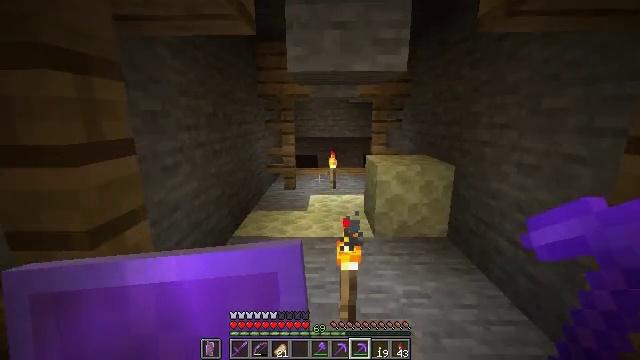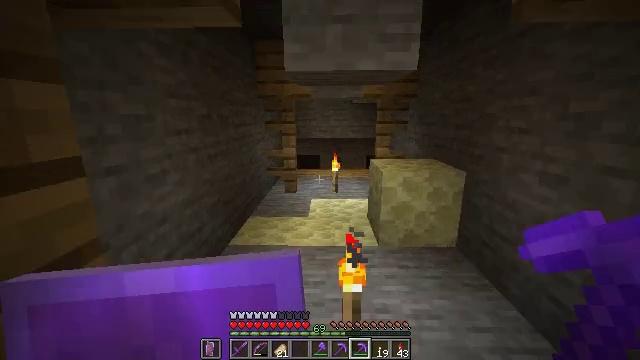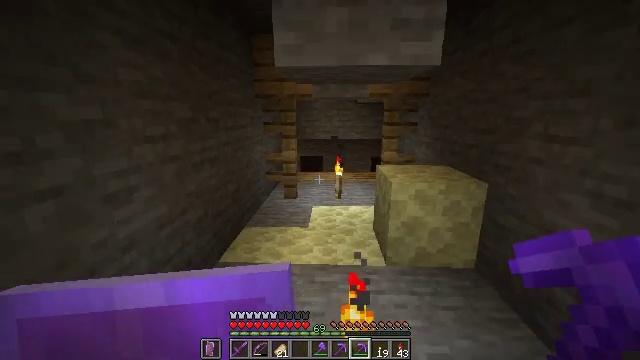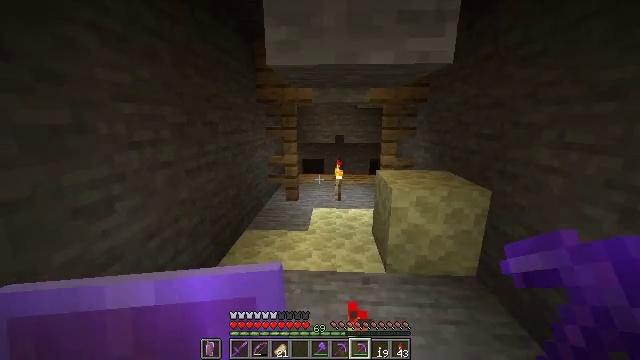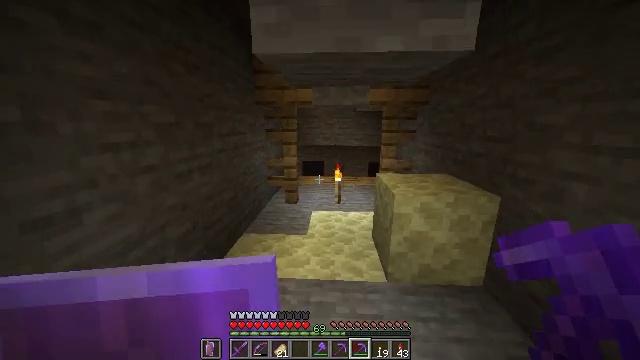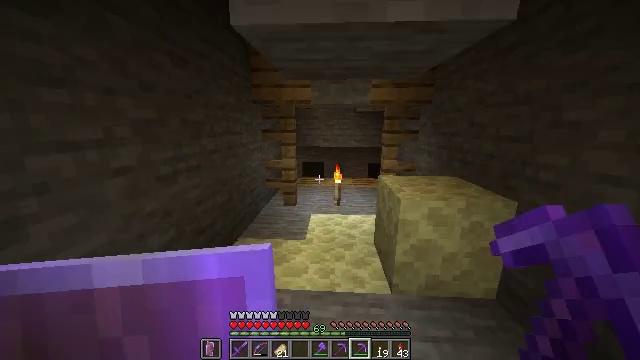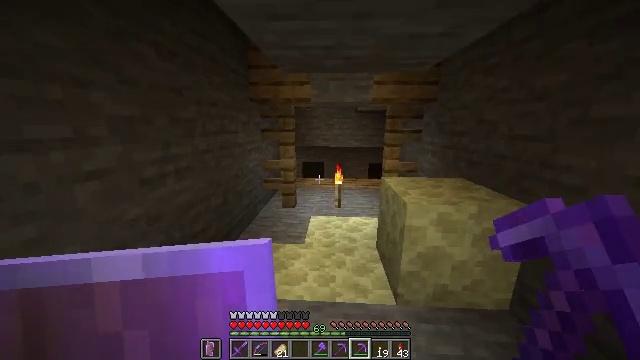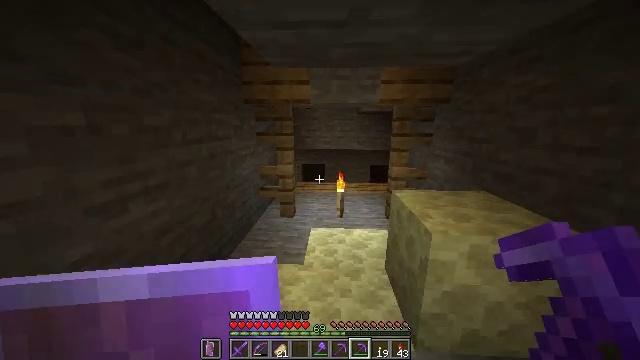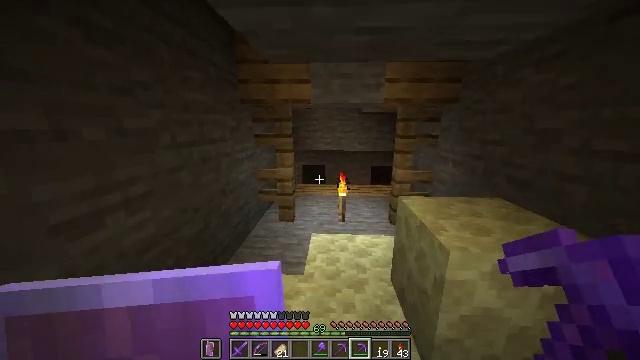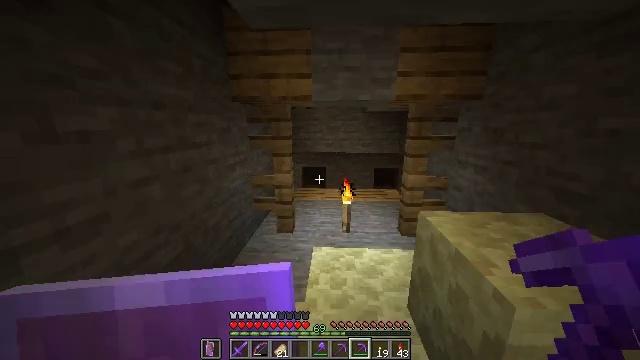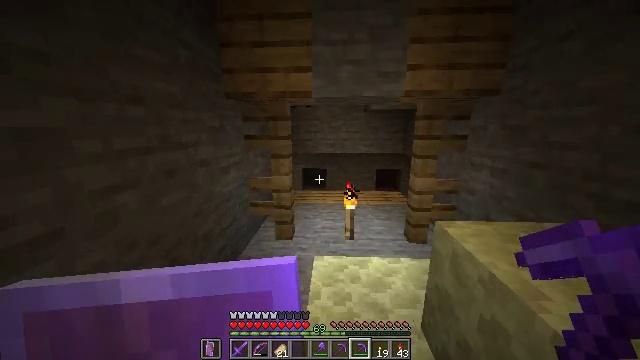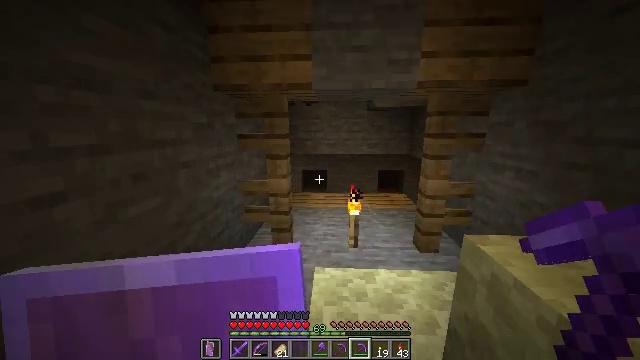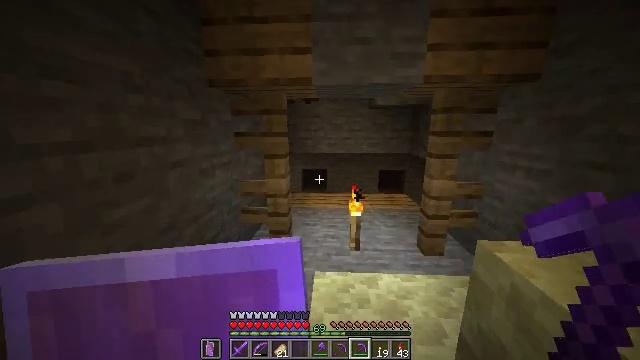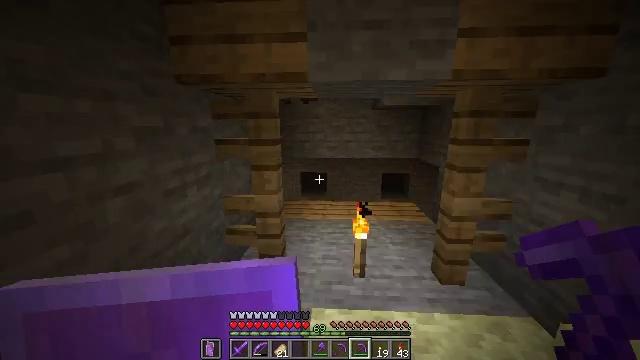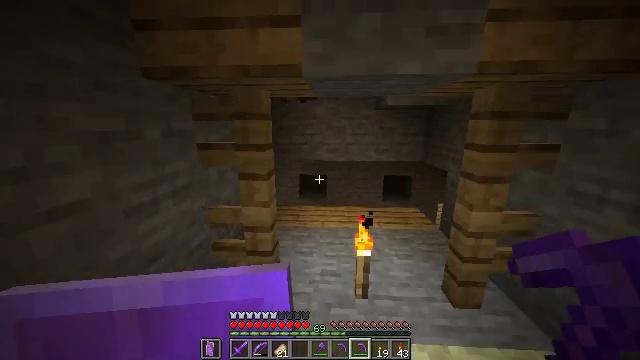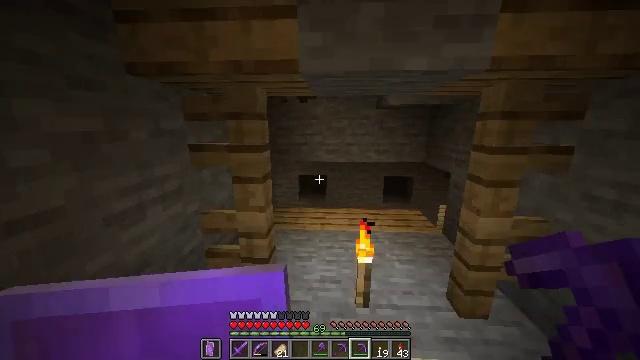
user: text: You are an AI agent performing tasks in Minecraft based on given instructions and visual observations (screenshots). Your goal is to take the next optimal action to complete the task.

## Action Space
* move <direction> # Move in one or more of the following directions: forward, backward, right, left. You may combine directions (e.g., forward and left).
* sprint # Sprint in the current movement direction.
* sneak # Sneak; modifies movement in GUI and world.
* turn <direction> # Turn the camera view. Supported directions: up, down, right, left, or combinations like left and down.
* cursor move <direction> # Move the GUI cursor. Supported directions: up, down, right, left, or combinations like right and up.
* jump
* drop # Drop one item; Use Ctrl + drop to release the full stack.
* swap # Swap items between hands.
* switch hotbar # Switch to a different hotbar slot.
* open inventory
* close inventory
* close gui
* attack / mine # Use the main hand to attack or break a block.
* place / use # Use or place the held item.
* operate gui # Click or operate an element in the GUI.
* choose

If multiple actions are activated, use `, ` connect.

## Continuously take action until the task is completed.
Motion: motion action
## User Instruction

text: Mine planks.
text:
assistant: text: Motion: move forward
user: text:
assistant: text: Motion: move forward, sprint
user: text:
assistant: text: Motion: move forward, sprint
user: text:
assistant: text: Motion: move forward, sprint
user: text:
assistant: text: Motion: move forward, sprint
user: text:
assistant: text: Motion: move forward, sprint
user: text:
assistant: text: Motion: move forward, sprint
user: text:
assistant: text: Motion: move forward, sprint
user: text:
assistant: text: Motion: move forward, sprint
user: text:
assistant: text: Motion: move forward, sprint
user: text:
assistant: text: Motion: move forward, sprint
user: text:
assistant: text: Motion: move forward, sprint
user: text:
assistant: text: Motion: move forward, sprint
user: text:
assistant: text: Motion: move forward, sprint
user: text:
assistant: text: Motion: move forward, sprint
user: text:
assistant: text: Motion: move forward, sprint, turn down
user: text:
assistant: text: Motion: move forward, sprint, turn down
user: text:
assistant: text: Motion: move forward, sprint, turn down
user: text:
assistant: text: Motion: move forward, sprint, turn down
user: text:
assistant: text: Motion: move forward, sprint
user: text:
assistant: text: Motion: move forward, sprint
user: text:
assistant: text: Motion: move forward, sprint
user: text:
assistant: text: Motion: move forward, sprint
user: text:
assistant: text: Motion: move forward, sprint
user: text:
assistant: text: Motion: move forward, sprint
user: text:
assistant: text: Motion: move forward, sprint, turn down
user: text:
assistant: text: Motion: move forward, sprint
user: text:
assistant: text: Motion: move forward, turn down
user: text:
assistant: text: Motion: turn left and down
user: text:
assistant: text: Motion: turn down